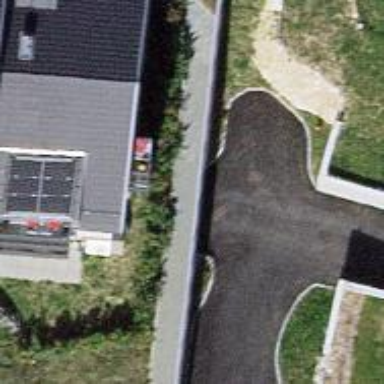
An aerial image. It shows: Asphalt parking aisle designated as service road.